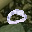
Label: 0